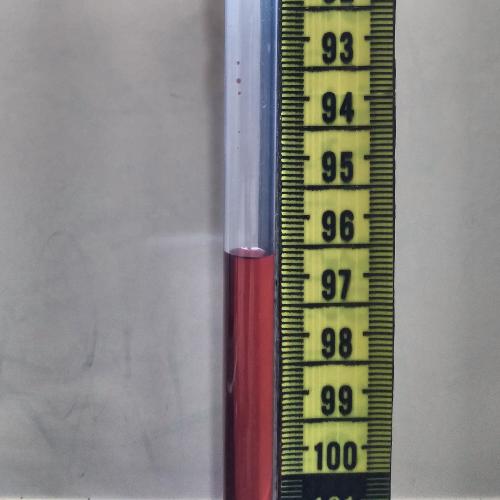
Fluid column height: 96.7 cm